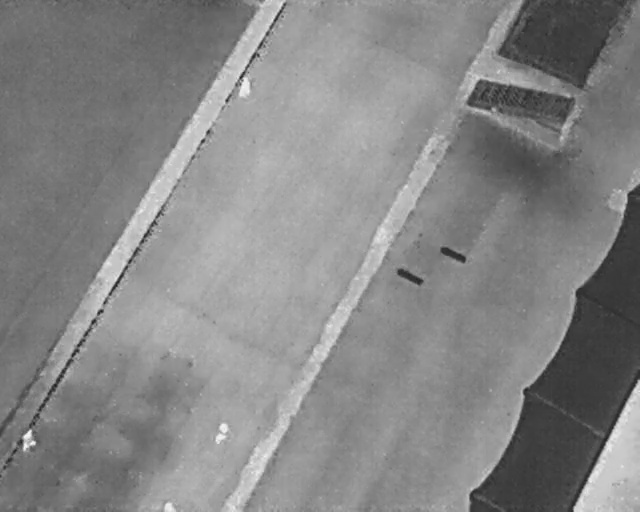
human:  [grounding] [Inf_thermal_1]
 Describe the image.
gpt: In the satellite image, there is  <ref>1 large person </ref> <box>[[36, 15, 40, 18, 2]]</box> located at top,  <ref>1 large person </ref> <box>[[32, 83, 36, 85, 9]]</box> located at bottom,  <ref>1 large person </ref> <box>[[2, 83, 6, 87, 2]]</box> located at bottom left,  <ref>1 medium person </ref> <box>[[25, 97, 27, 100, 2]]</box> located at bottom left.